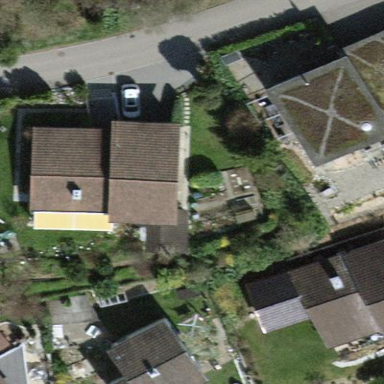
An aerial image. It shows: Detached building.